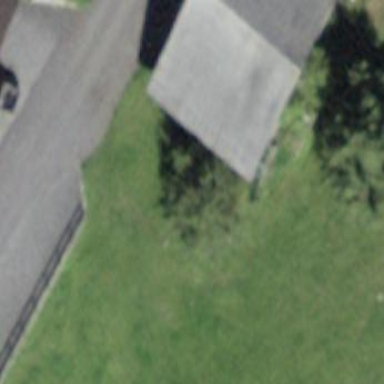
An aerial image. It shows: Rural barn.